Question: I am setting up a form using this PHP that loops through all records a user may have:
'''
<?php foreach ($items as $row): ?>
<tr>
<td>
<?php echo form_hidden('id', $row->id); ?>
</td>
<td>
<?php echo '<strong>' . $row->name . '</strong>'; ?>
</td>
<td>
<?php echo form_input('number', $number); ?>
</td>
<td>
<?php echo form_input('registry', $registry); ?>
</td>
<td>
<?php echo form_checkbox('OK', $ok, $ok); ?>
</td>
</tr>
<?php endforeach; ?>
'''
This gives me a form with the following look:

The idea here is that each row belongs to a unique ID/row in the database, and I would like to allow the user to edit all on the same page/form, using a single submit button.
What would be the best way of implementing this?
When this data is submitted, there should be a way of looping through each packet of information (from each user) in my controller. Would this be done via ajax/json?
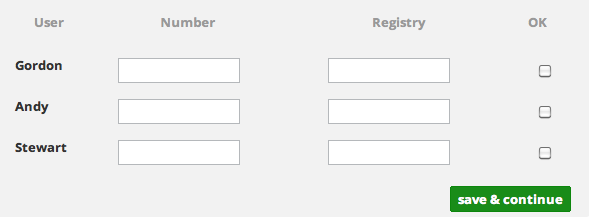
Answer: This does not use codeigntier, but you should be familiar with the general technique before attempting to use CI to shortcut this process. Codeigniter will help you with rendering the form elements, performing validation, escaping your input and performing your query - but it will only help you (do anything) if you understand the basic principles involved. Hope this helps
'''
<form action="/process.php">
<div>
<h2>GORDON</h2>
<input type="text" name="user[1][number]" /> <!-- The number corresponds to the row id -->
<input type="text" name="user[1][registry]" />
<input type="checkbox" name="user[1][ok]" value="1" />
</div>
<div>
<h2>ANDY</h2>
<input type="text" name="user[242][number]" />
<input type="text" name="user[242][registry]" />
<input type="checkbox" name="user[242][ok]" value="1" />
</div>
<div>
<h2>STEWART</h2>
<input type="text" name="user[11][number]" />
<input type="text" name="user[11][registry]" />
<input type="checkbox" name="user[11][ok]" value="1" />
</div>
<input type="submit" />
'''
'''
$users = $_REQUEST['user'];
foreach ($users as $rowId => $info){
// YOU SHOULD MAKE SURE TO CLEAN YOUR INPUT - THIS IS A GUESS AT WHAT YOUR DATA TYPES MIGHT BE
$id = (int) $rowId;
$number = (int) $info['number'];
$registry = mysql_real_escape_string($info['registry']);
$ok = (int) ($info['ok']);
$q = "UPDATE user SET number = $number, registry = '$registry', ok = $ok WHERE id = $id";
mysql_query($q);
// You may want to check that the above query was sucessful and log any errors etc.
}
'''